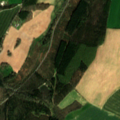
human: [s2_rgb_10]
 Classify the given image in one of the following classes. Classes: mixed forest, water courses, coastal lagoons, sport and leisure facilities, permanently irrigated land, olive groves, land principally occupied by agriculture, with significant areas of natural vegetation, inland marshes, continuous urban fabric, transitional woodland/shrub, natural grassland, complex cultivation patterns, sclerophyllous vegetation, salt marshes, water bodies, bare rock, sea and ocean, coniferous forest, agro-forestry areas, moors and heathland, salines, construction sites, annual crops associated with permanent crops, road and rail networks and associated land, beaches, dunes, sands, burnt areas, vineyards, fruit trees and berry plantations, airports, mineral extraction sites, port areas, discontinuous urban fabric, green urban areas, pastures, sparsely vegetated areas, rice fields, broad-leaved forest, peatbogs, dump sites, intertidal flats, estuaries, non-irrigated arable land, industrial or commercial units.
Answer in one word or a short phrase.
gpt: non-irrigated arable land, pastures, mixed forest